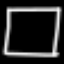
Label: square